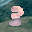
Label: 3